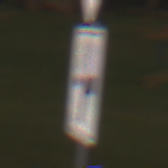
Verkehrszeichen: VerlaufVorfahrtsstrasse9
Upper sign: Vorfahrtsstrasse
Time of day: Night
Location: Outdoor (Nature)
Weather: Clear
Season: NotSpecified
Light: Natural